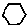
Label: hexagon